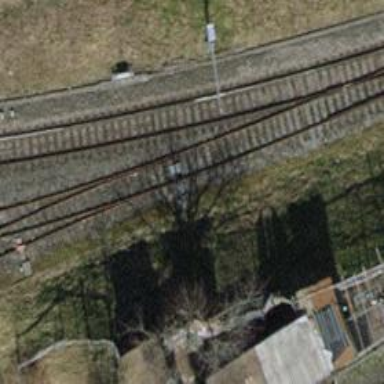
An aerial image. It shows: Railway switch.